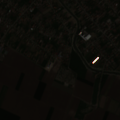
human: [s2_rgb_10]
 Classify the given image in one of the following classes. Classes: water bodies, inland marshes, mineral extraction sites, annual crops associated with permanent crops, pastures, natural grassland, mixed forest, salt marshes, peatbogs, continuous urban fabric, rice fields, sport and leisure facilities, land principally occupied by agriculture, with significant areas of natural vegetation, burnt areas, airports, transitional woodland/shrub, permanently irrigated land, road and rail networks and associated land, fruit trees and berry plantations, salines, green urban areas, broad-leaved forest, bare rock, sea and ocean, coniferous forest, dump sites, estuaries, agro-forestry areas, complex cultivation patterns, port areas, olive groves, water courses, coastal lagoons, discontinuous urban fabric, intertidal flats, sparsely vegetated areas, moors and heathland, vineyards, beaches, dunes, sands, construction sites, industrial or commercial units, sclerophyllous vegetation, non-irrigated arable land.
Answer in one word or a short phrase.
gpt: discontinuous urban fabric, non-irrigated arable land, complex cultivation patterns